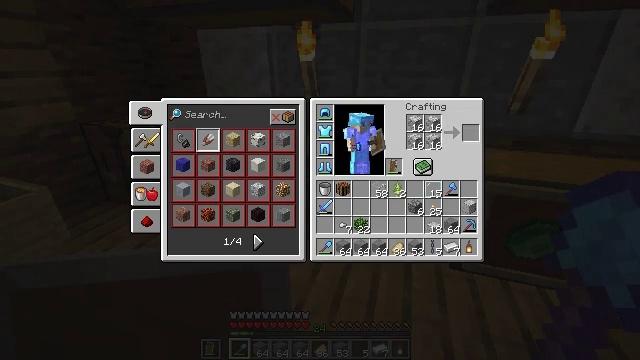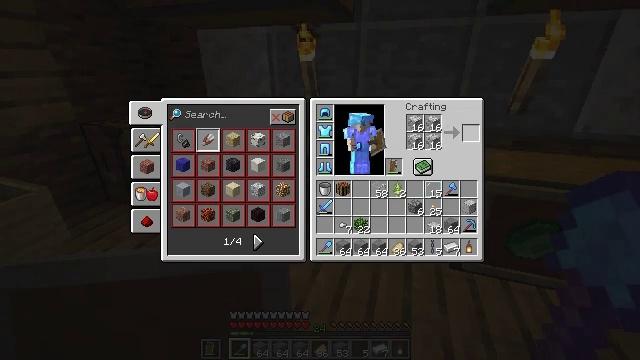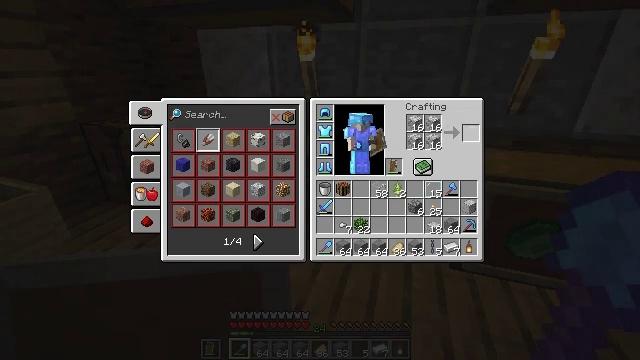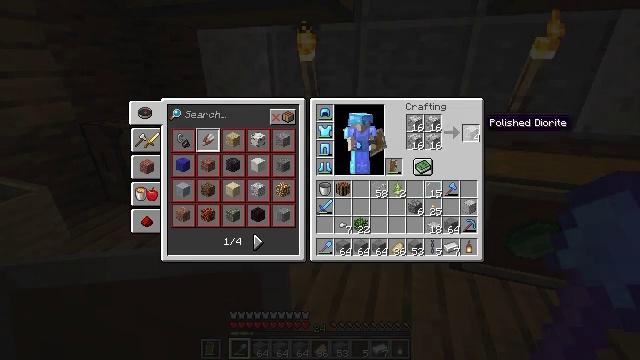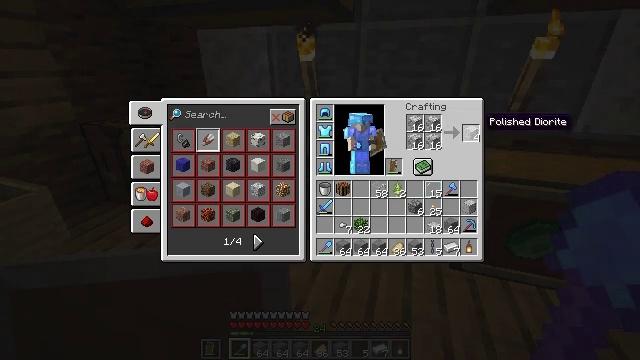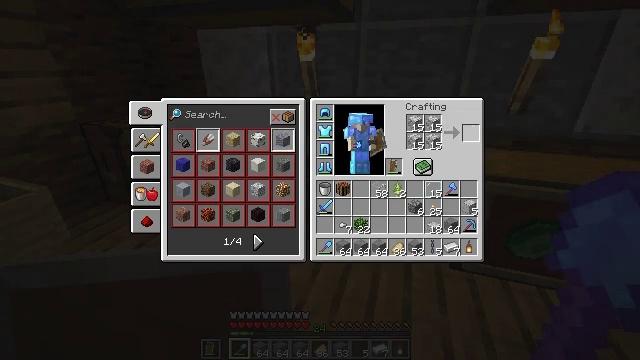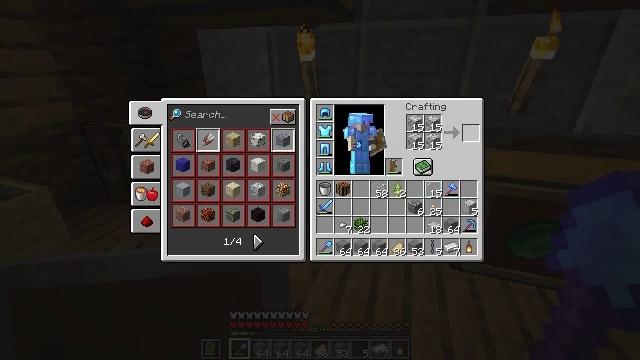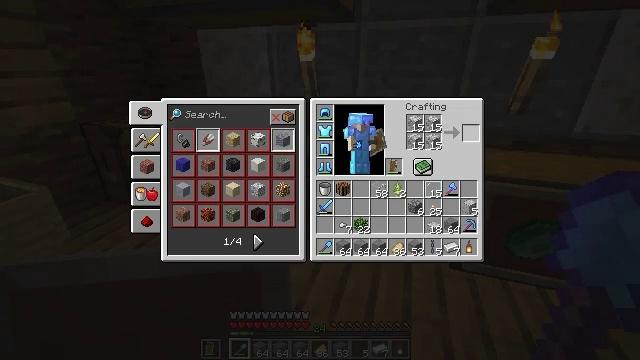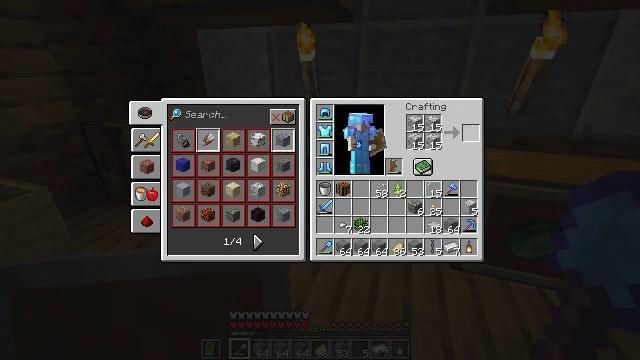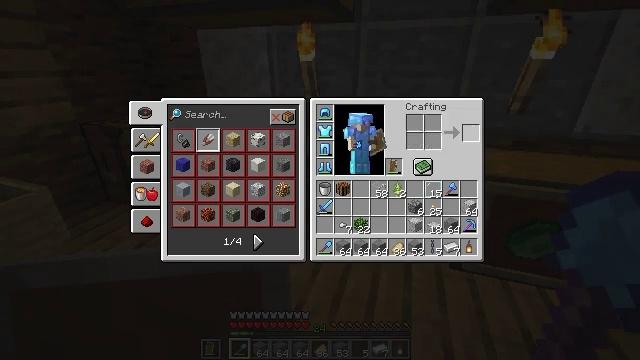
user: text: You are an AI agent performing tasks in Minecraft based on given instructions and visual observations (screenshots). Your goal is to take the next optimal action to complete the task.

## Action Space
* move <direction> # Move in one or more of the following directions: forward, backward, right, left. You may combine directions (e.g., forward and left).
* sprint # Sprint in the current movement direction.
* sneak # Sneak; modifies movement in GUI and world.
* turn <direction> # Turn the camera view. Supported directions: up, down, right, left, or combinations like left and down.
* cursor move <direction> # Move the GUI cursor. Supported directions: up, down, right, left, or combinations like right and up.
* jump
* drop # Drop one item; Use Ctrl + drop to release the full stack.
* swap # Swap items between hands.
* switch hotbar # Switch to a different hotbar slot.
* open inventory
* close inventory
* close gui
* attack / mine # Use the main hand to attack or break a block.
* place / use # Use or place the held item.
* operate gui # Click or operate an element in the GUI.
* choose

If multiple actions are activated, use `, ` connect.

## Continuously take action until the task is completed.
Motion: motion action
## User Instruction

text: Craft polished diorite.
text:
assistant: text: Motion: sneak, cursor move right
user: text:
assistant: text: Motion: sneak
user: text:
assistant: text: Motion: sneak
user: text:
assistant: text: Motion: sneak
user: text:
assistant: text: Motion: sneak, operate gui
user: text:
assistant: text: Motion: sneak, operate gui
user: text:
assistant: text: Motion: sneak
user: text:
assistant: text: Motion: sneak
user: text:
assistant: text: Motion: sneak
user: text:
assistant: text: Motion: sneak